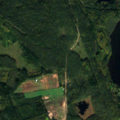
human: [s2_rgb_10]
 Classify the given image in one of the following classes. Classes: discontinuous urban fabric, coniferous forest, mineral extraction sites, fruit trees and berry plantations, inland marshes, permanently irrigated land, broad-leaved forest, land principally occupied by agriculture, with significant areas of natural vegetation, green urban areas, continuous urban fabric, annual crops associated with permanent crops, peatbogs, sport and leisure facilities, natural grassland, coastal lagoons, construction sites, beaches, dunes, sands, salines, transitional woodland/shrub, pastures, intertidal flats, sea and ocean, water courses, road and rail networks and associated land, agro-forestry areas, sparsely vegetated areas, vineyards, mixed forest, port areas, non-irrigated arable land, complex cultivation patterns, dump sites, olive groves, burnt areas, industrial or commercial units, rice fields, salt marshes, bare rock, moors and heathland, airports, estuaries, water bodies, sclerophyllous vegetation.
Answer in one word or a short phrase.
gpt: coniferous forest, mixed forest, transitional woodland/shrub, water bodies